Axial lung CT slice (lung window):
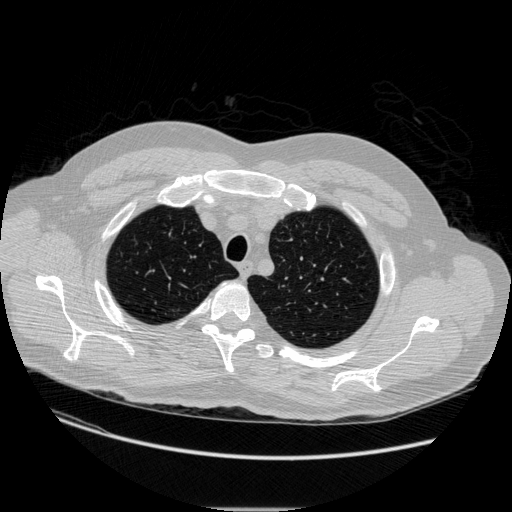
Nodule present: no